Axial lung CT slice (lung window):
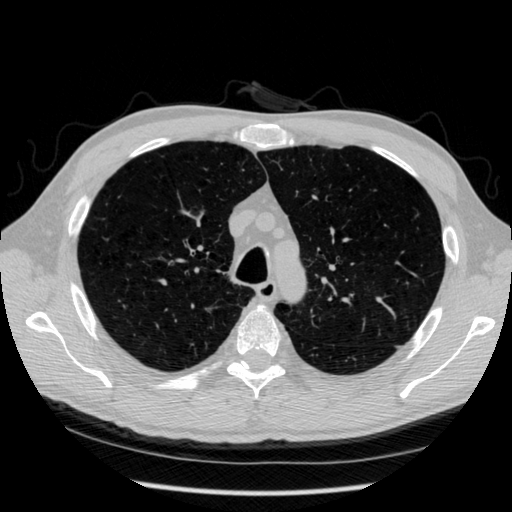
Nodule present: no